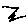
Label: zigzag